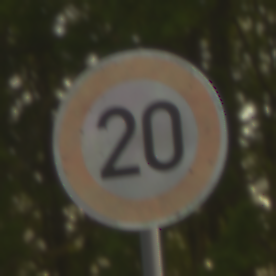
Verkehrszeichen: Geschwindigkeit20
Umgebung: Outdoor, RoadRail
Tageszeit: SunriseSunset
Wetter: Clear
Licht: Natural
Jahreszeit: NotSpecified
Kontrast: LowContrast